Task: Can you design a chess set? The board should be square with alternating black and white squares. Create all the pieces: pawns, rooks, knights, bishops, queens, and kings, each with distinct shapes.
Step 3401:
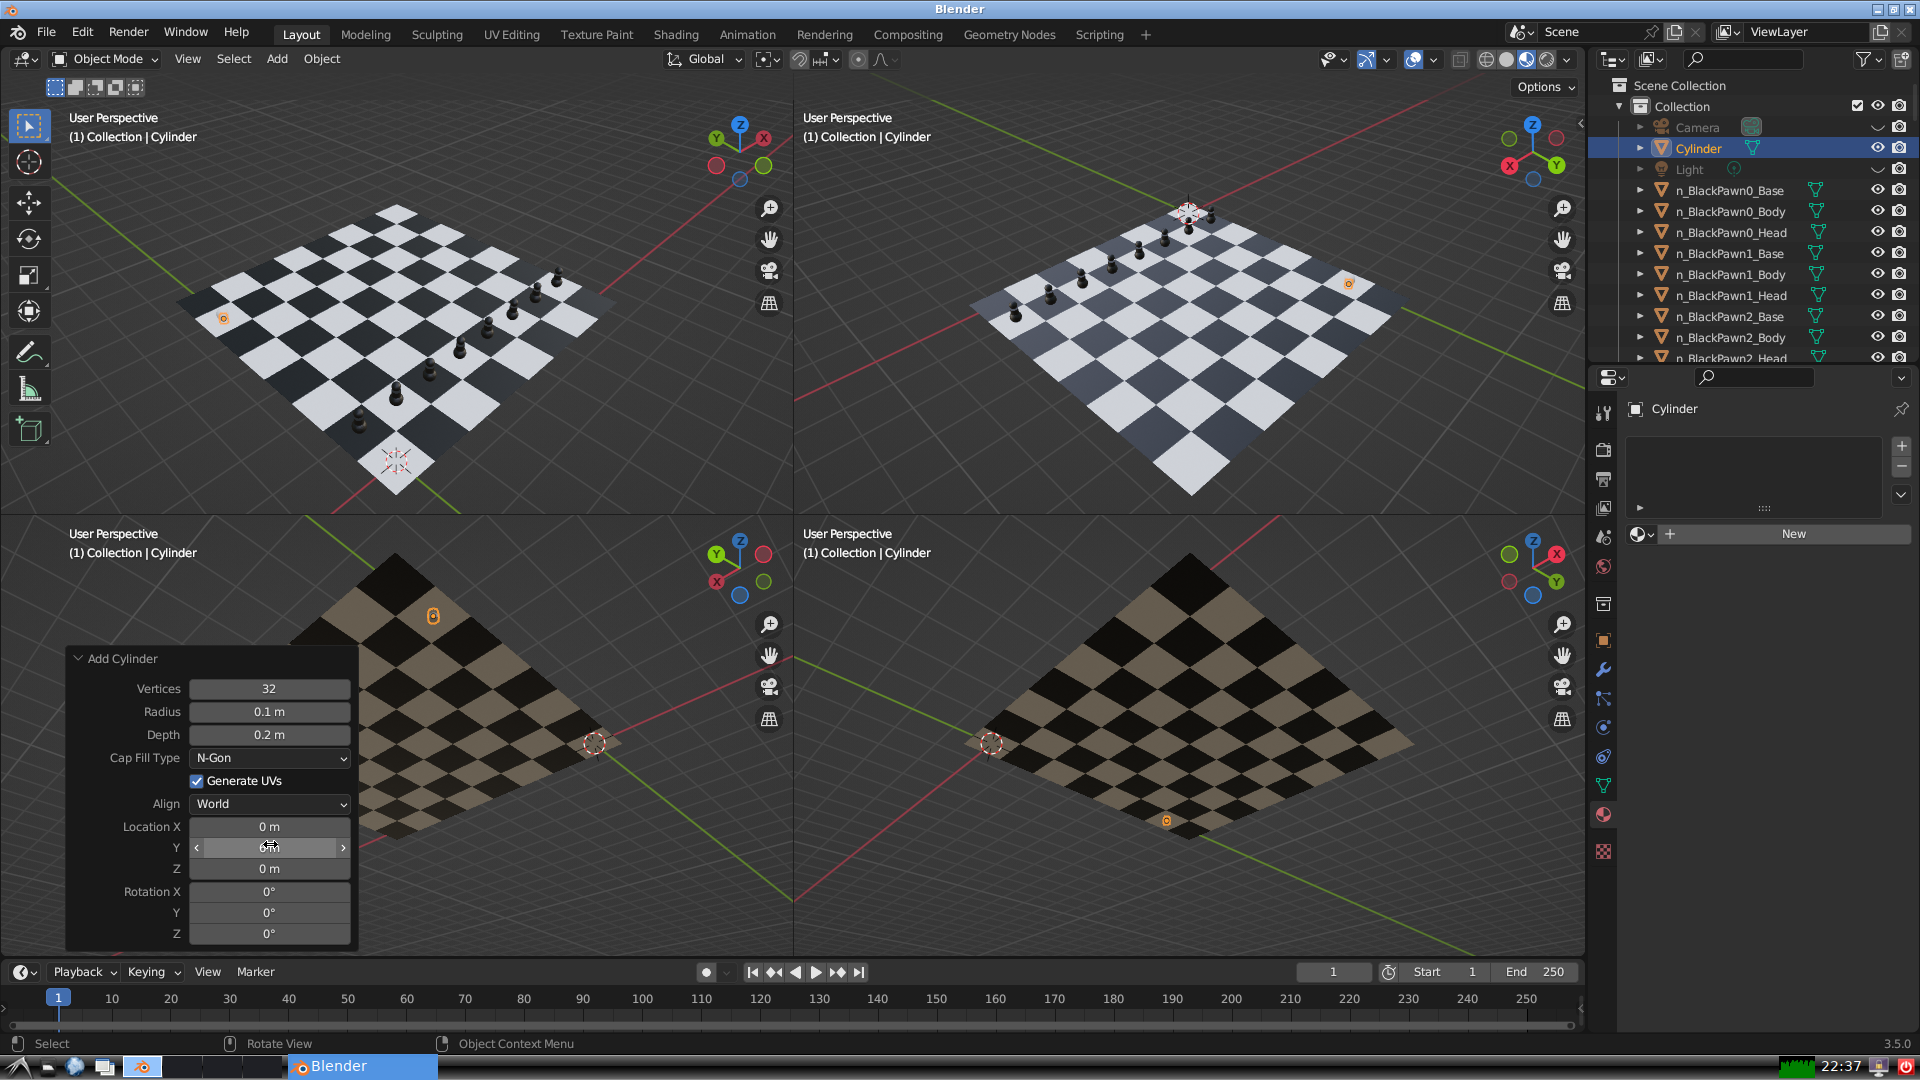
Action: {"mouse_move": [270, 868]}